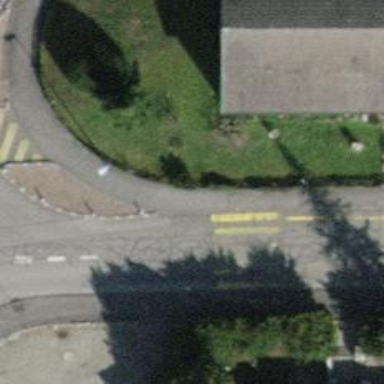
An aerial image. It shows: Uncontrolled zebra crossing on the road.